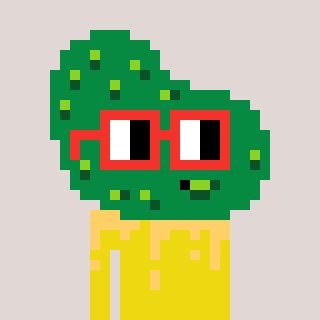
a pixel art character with square red glasses, a pickle-shaped head and a yellow-colored body on a warm background